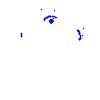
Particle: proton